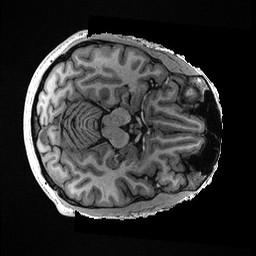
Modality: T1w
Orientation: axial
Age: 33
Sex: male
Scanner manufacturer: ge
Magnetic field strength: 3 T
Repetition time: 0.006952 s
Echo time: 0.00292 s